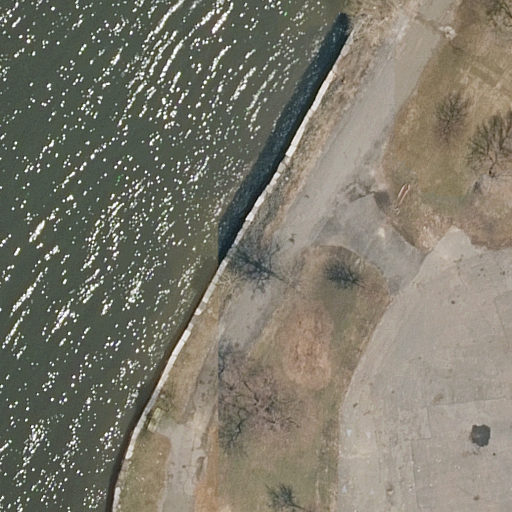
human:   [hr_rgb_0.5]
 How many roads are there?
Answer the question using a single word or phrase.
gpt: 4

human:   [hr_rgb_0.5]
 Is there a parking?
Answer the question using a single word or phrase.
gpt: yes

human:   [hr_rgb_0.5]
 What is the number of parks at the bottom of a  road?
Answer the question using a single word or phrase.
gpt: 0

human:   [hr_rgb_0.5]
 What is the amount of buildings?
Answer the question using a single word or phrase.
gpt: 0

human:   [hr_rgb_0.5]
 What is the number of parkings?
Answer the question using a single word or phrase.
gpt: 1

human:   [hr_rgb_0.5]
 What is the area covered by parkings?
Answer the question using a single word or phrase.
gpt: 1092m2

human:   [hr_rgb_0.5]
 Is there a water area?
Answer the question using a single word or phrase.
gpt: yes

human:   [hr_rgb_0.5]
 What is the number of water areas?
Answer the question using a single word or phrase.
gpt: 1

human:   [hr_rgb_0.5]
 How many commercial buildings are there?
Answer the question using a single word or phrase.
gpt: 0

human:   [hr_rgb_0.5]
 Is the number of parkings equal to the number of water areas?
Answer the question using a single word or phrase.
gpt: yes

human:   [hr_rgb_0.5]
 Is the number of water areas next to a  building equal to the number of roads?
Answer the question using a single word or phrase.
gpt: no

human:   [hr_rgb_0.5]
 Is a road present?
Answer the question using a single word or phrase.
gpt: yes

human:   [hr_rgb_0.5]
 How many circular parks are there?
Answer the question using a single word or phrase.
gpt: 0

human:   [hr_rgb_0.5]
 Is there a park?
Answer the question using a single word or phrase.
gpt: yes

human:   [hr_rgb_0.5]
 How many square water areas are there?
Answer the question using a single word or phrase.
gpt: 0

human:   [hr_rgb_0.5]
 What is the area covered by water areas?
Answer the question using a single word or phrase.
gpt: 4634m2

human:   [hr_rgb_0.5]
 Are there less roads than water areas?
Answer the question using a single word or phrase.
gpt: no

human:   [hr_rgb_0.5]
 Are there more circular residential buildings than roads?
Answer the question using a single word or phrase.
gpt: no

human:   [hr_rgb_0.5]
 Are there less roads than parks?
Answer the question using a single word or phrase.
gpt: no

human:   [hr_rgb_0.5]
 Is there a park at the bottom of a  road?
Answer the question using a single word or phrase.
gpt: no

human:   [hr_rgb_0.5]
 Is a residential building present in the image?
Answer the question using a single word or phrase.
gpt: no

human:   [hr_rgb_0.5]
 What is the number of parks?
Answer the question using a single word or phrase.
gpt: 1

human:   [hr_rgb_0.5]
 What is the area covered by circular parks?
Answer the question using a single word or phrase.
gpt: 0m2

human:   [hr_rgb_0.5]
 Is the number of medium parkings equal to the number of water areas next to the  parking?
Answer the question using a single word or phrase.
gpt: no

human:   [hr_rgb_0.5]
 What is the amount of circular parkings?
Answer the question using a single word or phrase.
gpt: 0

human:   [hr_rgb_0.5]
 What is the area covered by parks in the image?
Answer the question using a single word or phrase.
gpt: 10633m2

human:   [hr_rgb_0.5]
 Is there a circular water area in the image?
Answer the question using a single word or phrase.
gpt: no

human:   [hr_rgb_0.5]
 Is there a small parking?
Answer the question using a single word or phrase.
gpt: no

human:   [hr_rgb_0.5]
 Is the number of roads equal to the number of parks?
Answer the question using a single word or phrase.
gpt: no

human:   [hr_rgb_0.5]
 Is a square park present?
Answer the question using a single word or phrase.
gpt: no

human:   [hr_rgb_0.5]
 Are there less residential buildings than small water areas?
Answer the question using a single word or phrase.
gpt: no

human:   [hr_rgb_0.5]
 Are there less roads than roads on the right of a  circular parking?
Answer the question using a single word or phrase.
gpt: no

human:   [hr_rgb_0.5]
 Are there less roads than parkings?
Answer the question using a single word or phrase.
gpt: no

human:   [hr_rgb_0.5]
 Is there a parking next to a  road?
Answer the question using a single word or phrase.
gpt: yes

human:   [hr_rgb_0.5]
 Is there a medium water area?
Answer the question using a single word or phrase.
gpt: no

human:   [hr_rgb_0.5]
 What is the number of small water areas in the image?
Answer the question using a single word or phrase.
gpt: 0

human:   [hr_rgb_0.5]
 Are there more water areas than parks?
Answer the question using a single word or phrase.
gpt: no

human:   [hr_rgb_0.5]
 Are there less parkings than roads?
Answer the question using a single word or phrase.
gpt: yes

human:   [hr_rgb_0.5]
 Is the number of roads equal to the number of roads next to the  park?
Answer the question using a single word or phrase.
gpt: yes

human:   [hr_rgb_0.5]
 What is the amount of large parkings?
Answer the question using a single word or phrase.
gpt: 1

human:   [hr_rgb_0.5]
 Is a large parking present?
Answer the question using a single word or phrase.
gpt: yes

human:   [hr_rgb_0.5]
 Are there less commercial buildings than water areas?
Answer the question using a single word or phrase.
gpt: yes

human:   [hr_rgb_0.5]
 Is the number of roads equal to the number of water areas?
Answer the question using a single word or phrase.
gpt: no

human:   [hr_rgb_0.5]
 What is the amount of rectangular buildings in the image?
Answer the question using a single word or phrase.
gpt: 0

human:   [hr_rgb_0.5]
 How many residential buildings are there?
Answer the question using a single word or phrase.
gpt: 0

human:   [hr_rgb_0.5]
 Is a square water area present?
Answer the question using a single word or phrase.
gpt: no

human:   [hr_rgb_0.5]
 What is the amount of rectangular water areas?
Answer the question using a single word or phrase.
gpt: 0

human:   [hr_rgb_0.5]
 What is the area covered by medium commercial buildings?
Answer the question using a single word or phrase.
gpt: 0m2

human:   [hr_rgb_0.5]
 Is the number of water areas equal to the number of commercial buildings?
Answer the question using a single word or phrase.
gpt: no

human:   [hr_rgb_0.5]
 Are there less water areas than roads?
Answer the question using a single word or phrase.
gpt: yes

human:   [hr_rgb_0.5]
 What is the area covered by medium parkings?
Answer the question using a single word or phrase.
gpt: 0m2

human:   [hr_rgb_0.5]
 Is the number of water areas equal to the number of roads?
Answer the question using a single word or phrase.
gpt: no

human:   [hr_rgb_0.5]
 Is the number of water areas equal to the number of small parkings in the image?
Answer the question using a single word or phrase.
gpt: no

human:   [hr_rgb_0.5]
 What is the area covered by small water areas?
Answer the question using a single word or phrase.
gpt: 0m2

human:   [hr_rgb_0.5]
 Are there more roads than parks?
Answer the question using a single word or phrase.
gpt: yes

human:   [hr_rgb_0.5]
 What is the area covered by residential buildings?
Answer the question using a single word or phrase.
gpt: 0m2

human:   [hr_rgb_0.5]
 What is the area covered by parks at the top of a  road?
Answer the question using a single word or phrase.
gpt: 10633m2

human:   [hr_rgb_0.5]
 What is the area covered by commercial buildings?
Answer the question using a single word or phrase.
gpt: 0m2

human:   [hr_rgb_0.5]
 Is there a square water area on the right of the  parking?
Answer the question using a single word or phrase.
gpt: no

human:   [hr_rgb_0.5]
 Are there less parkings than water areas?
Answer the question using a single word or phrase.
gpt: no

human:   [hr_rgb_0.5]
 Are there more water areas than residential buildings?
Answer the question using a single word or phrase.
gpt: yes

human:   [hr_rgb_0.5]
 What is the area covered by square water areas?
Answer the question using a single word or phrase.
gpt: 0m2

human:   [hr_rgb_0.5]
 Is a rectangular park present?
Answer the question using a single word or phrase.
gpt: yes

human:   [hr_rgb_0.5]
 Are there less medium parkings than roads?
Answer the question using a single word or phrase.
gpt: yes